Question: Below is the code i used to generate table data using JTable
'''
public class Scroller extends JFrame {
public Scroller() throws HeadlessException {
String columnNames[] = { "Location", "Lived In People" };
// Create some data
String dataValues[][] =
{
{ "100 Hamilton", "" },
{ "", "Balan" },
{ "", "Kris" },
{ "Parkwood place", "" },
{ "", "Kris" }
};
JTable table = new JTable(dataValues, columnNames);
table.setPreferredSize(new Dimension(250, 600));
final JScrollPane scroll = new JScrollPane(table);
scroll.getVerticalScrollBar().setUnitIncrement(50);
setDefaultCloseOperation(JFrame.EXIT_ON_CLOSE);
setLayout(new BorderLayout());
add(scroll, BorderLayout.CENTER);
setSize(300, 300);
setVisible(true);
}
public static void main(final String[] args) throws Exception {
SwingUtilities.invokeLater(new Runnable() {
public void run() {
new Scroller().setVisible(true);
}
});
}
}
'''
The output looks like below

Now, i can able to click on each row. But when i double click any cell, it lets me edit the
data in the cell. I found i can use 'table.setEnabled(false)' to make this not to happen.
But i am trying to make the table so that, each row can be selected but the cells should not be editable. is there any straight forward method to achieve this?
I tried to override the function 'isCellEditable' as specified in <URL>. But when running the screen shows only empty table.
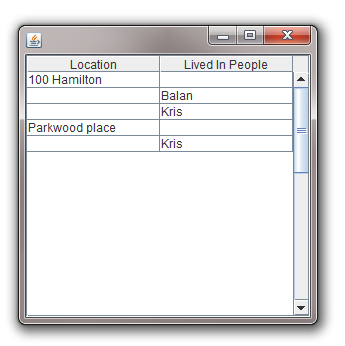
Answer: You are using a TableModel, which implements isCellEditable by always returning true. Your desired behaviour can be achieved by writing a Table Model that always returns false.
Example:
'''
public class MyTableModel extends DefaultTableModel {
public MyTableModel(Vector data, Vector columnNames) {
setDataVector(data, columnNames);
}
@Override
public boolean isCellEditable(int row, int column) {
return false;
}
}
'''
and add this line to your code:
'''
table.setModel(new MyTableModel(data, columnNames));
'''
If you wanna stick to the double array, try:
'''
JTable table = new JTable(new AbstractTableModel() {
public String getColumnName(int column) { return columnNames[column].toString(); }
public int getRowCount() { return dataValues.length; }
public int getColumnCount() { return columnNames.length; }
public Object getValueAt(int row, int col) { return dataValues[row][col]; }
public boolean isCellEditable(int row, int column) { return false; }
});
'''
For that to work, you will need to make your variables 'columnNames' and 'dataValues' 'final'.